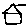
Label: house